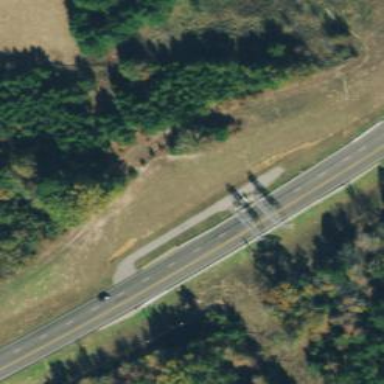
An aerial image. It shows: Toll gantry on the road.